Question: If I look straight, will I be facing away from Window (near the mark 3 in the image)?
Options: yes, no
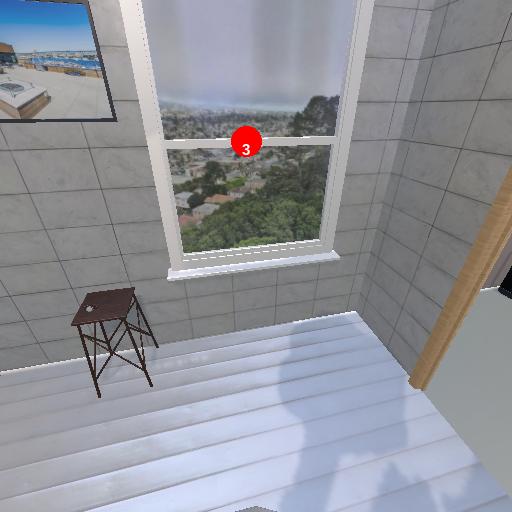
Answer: yes